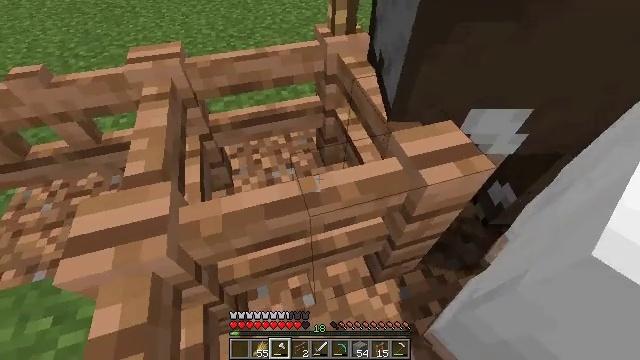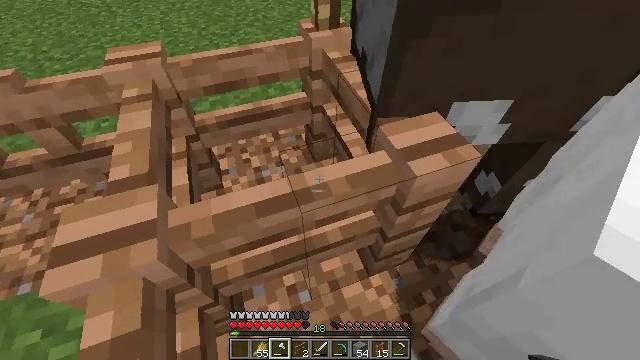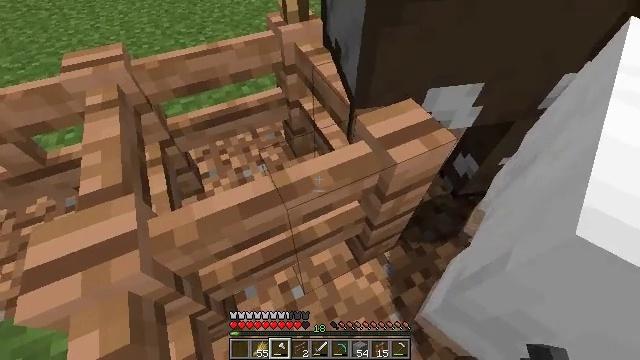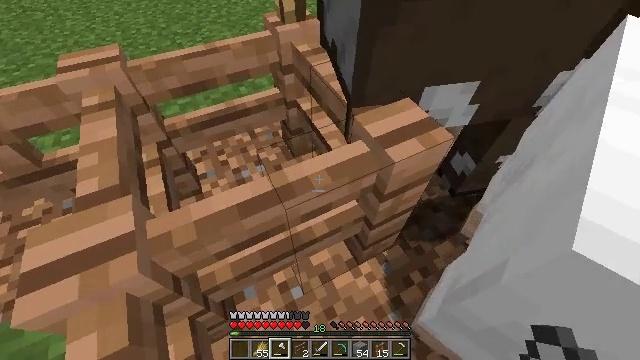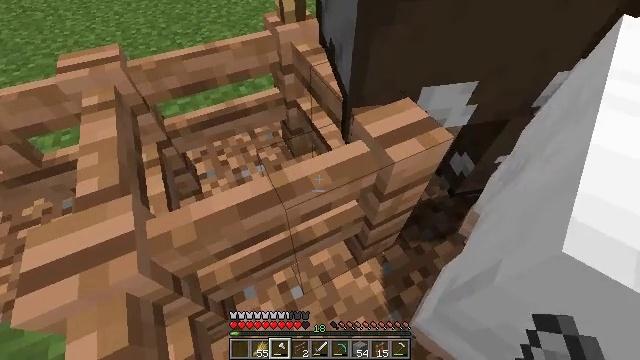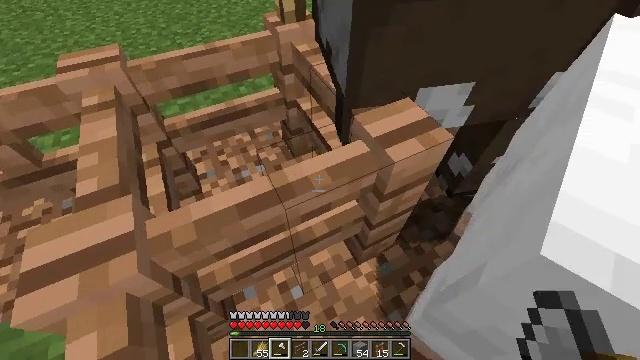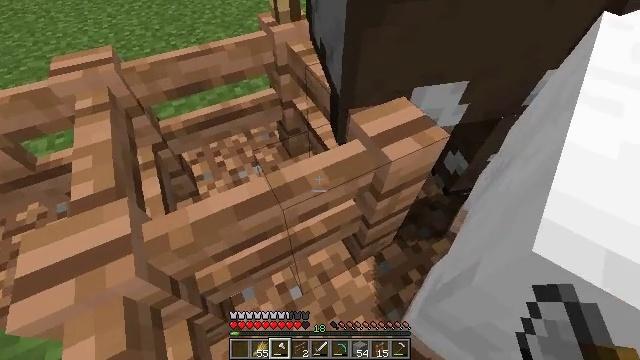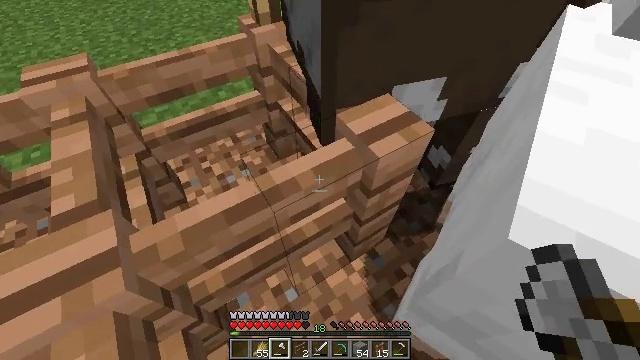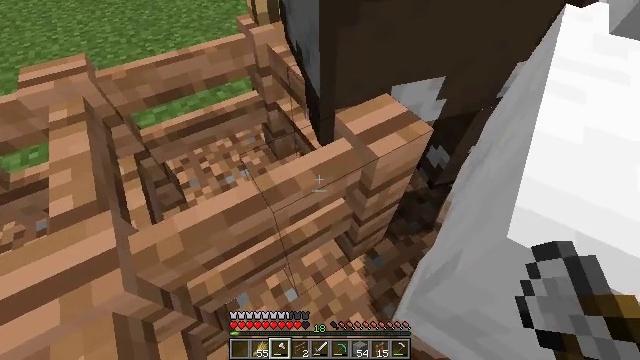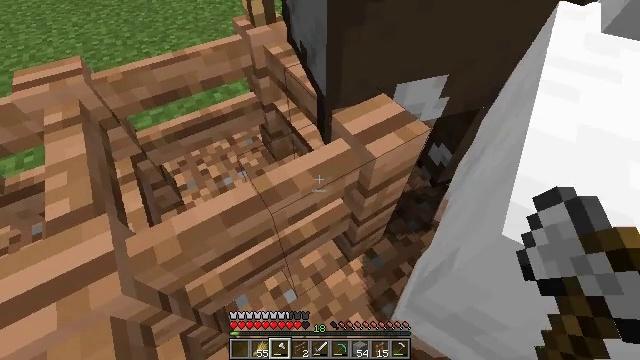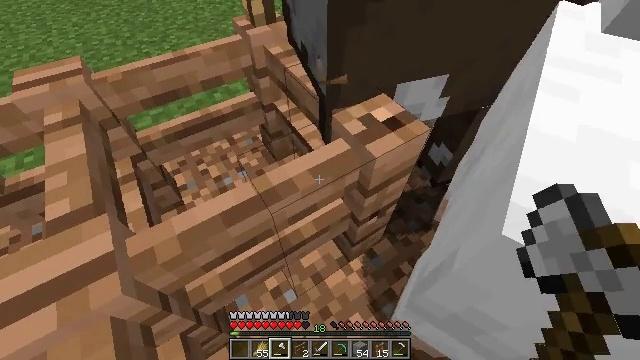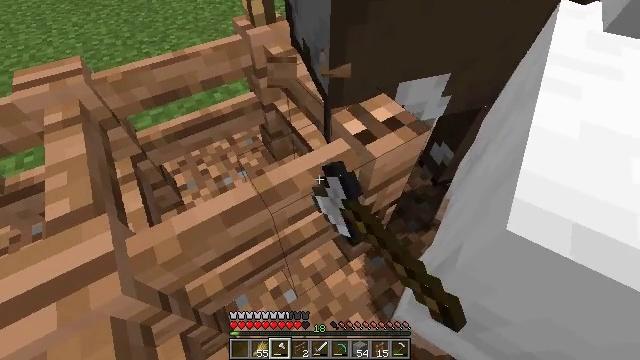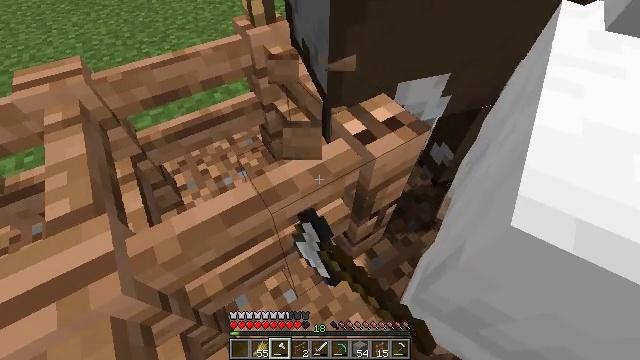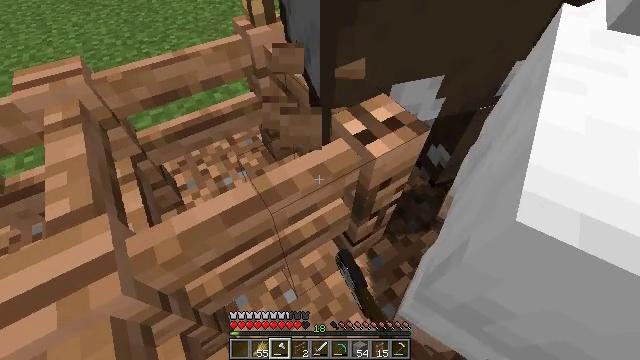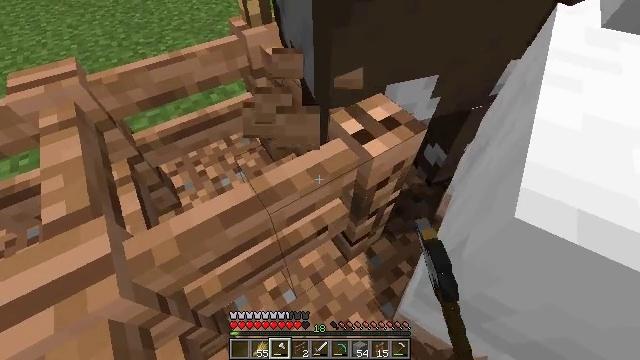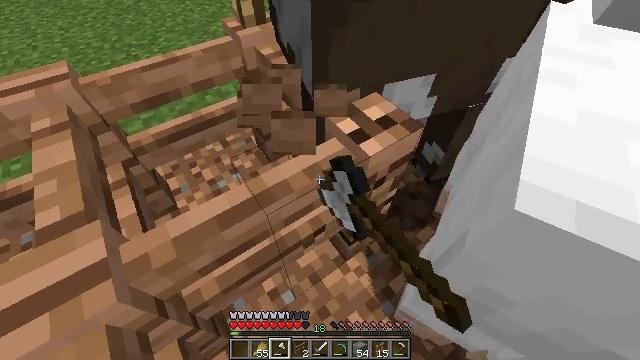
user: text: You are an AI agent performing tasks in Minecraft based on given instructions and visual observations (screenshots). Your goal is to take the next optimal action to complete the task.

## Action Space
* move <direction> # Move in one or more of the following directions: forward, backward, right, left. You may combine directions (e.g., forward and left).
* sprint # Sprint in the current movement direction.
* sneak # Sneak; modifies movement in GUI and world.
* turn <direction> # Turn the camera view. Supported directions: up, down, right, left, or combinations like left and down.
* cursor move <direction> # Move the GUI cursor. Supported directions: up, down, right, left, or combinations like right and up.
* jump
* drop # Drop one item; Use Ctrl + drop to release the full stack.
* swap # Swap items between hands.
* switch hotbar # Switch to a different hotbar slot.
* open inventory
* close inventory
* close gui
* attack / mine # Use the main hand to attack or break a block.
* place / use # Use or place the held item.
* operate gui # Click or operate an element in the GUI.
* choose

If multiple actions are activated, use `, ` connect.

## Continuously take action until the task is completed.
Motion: motion action
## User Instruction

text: Break the jungle fence to collect it.
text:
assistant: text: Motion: turn right
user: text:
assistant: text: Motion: turn right and down
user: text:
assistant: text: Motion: no_op
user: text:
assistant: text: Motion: no_op
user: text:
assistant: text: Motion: no_op
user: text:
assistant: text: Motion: turn right
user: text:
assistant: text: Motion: turn right
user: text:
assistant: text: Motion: no_op
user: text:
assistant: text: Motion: no_op
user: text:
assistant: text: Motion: attack / mine
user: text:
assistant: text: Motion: attack / mine
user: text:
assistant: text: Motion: attack / mine
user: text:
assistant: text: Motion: attack / mine
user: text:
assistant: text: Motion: attack / mine
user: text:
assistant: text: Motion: turn right, attack / mine
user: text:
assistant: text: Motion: turn right, attack / mine
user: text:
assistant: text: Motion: attack / mine
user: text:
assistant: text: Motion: attack / mine
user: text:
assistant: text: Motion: attack / mine
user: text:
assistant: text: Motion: attack / mine
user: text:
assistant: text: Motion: attack / mine
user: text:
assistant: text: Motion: attack / mine
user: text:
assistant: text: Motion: attack / mine
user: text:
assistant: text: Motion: attack / mine